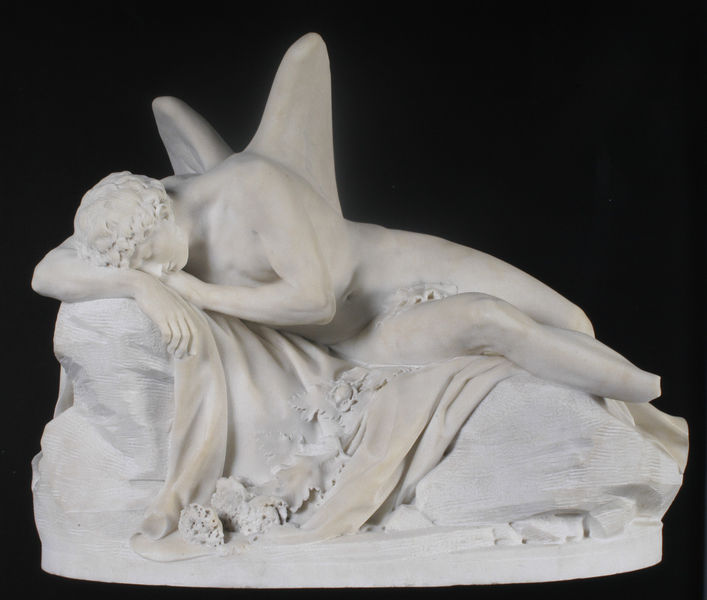
Titel: Morpheus
Künstler: Jean-Antoine Houdon
Standort: Paris
Institution: Musée du Louvre
Schlagwörter: akt, blätter, dunkel, felsen, flügel, fuß, hand, kopf, mann, nackt, schatten, schlaf, umhang, weiß, blume, blumen, ellbogen, finger, frau, frisur, haar, hell, licht, marmor, mund, nase, rücken, schwarz, blüte, blüten, rosen, tuch, ornament, jung, arm, augen, falten, gesicht, sockel, spitze, stein, tod, trauer, hals, hände, kalt, auge, figur, haare, stoff, decke, klassizismus, spitzen, blatt, girlande, pflanzen, kinn, lippen, locken, sanft, schulter, schultern, engel, putte, skulptur, statue, beine, bein, ruhig, liegen, ruhen, schlafen, schlafend, hart, fels, füsse, kissen, bett, faltenwurf, glatt, plastik, knie, liegend, gestalt, blumenstrauss, foto, fotografie, antike, porzellan, ideal, nackig, torso, traum, mythologie, ranke, liege, schnörkel, jüngling, androgyn, männlich, kraus, griechenland, kühl, wei?, leigend, weich, amor, träumen, grieche, psyche, liegt, schlafender, elfenbein, mamor, klassisch, armbeuge, sterbend, ruht, lage, ruhend, schläft, liegender, beschädigt, emgel, engelsflügel, eicheln, micheal, canova, fehlt, marmorstatue, trauriger engel, taurig, amot, schleft